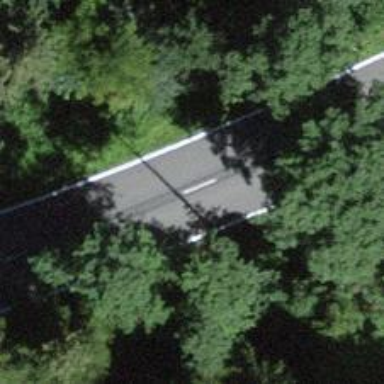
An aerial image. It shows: Tertiary road.